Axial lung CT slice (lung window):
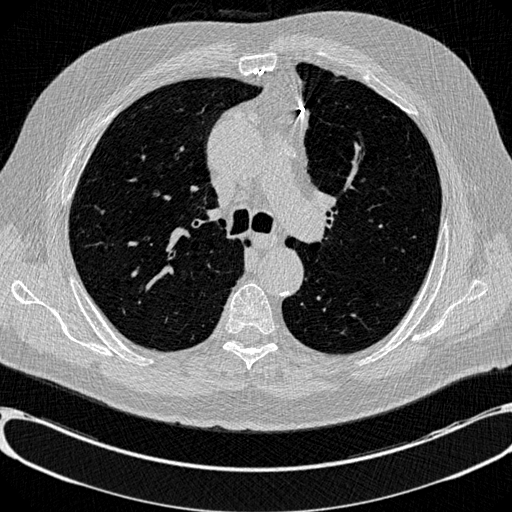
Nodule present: no